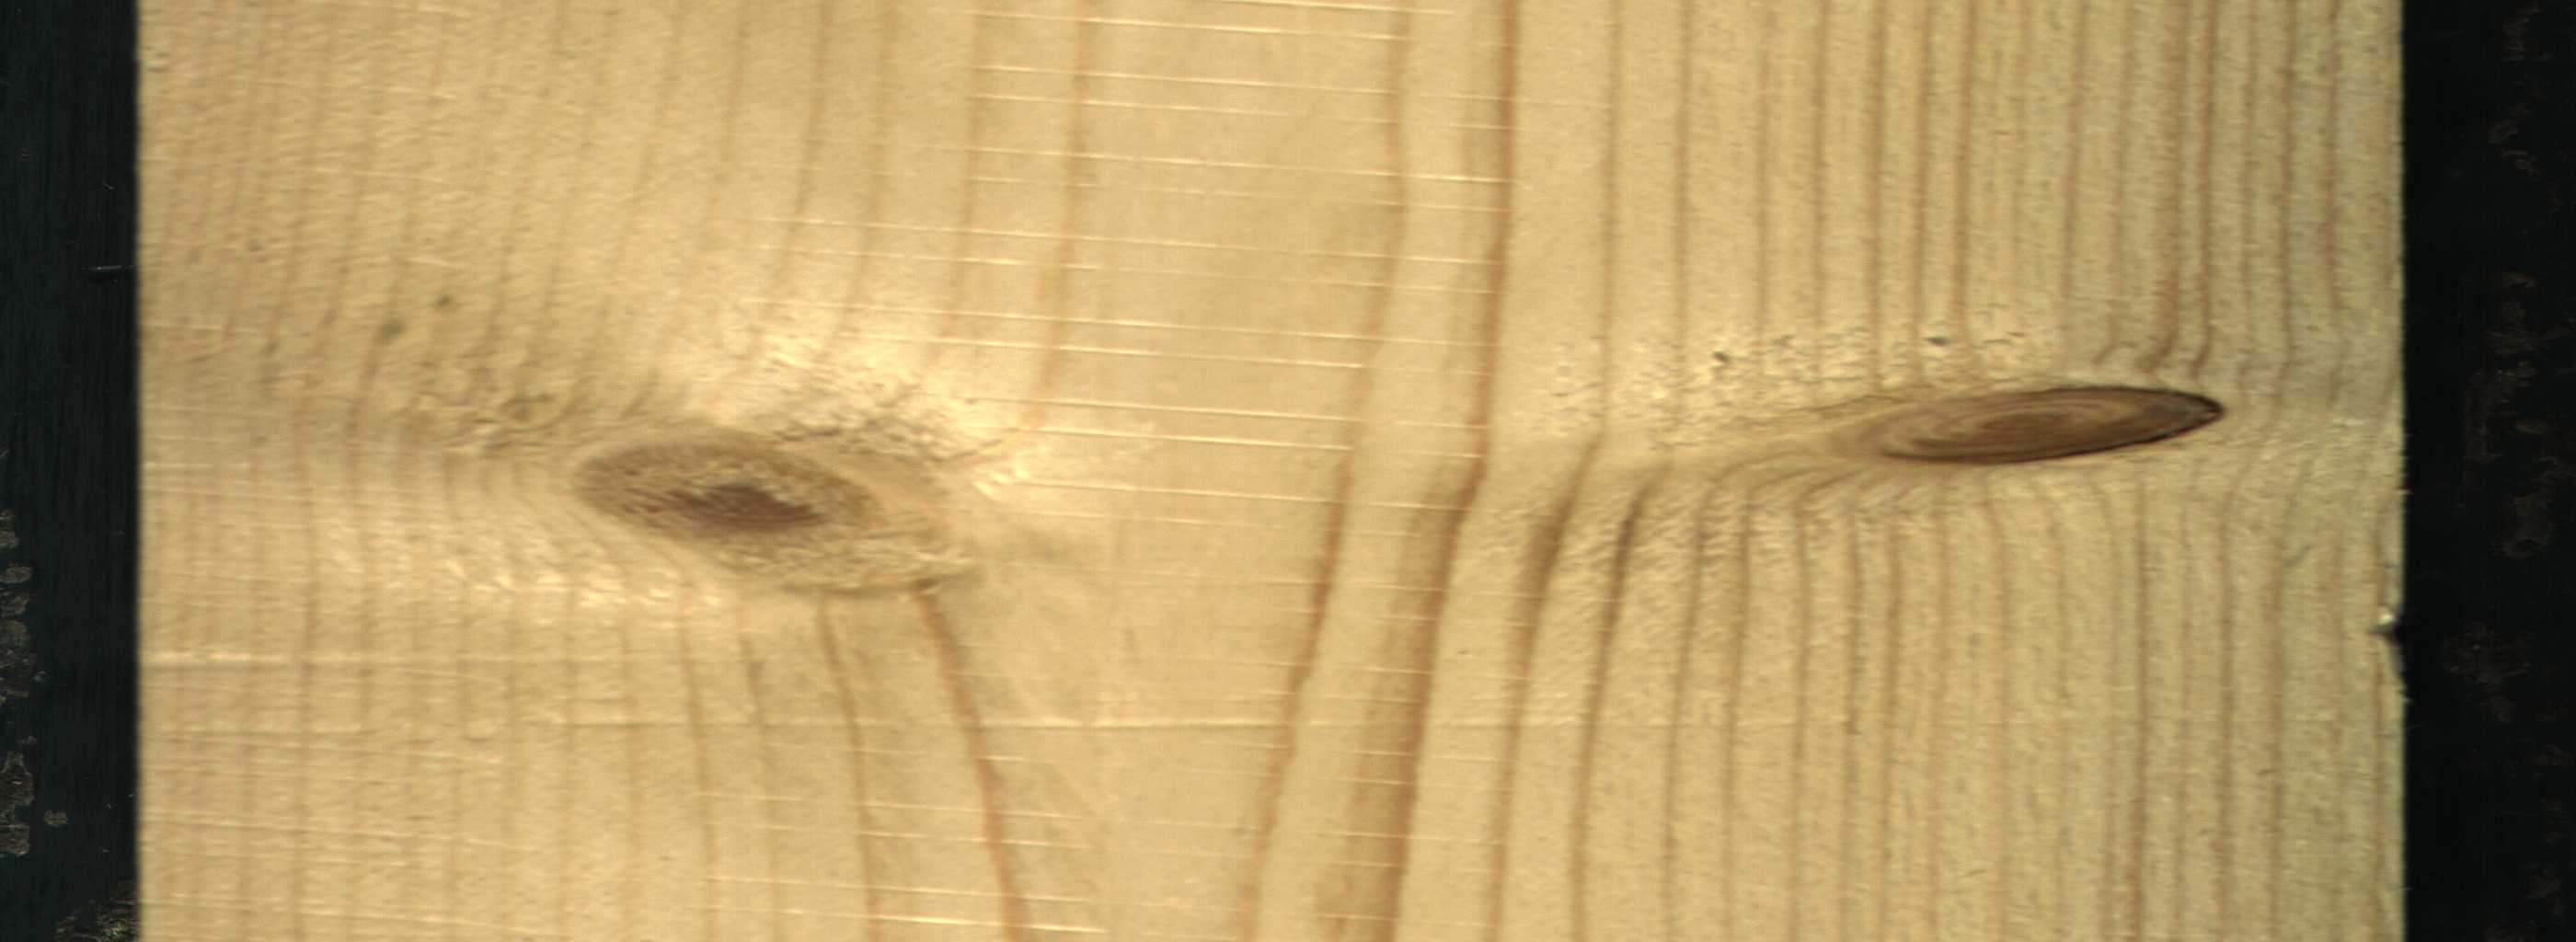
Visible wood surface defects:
Live_Knot
Live_Knot